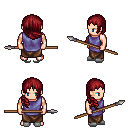
a pixel art fantasy rpg character, male body template, human, light skin, chain tabard jacket, robe skirt, brunette right-swept hairstyle, white slippers, spear, four views (front, back, left, right), 2x2 character sprite sheet, small pixel art, hard edges, no anti-aliasing